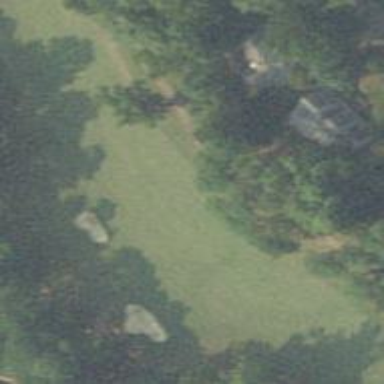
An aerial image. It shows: Grassy area designated as golf fairway.